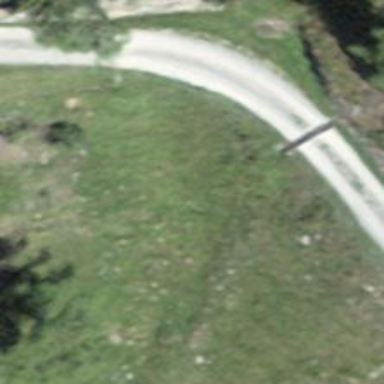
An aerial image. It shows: Culvert tunnel.